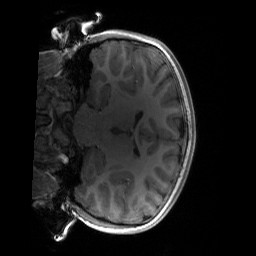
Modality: T1w
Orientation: coronal
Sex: female
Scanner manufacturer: siemens
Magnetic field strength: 3 T
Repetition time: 1.9 s
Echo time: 0.00243 s